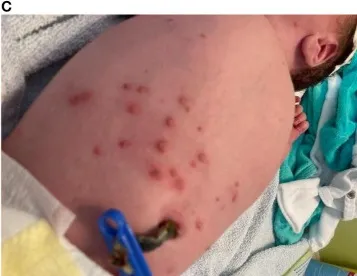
(C) Scattered papules with central vesicles on the body in a newborn with chronic granulomatous disease.
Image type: medical_photograph (skin_photograph)